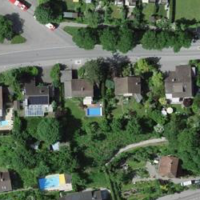
EUNIS habitat code: 55
Species observed at this site:
Campanula trachelium